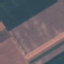
Land use / land cover class: AnnualCrop